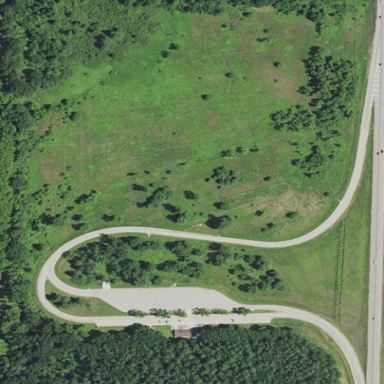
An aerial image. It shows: Rest area along the road.